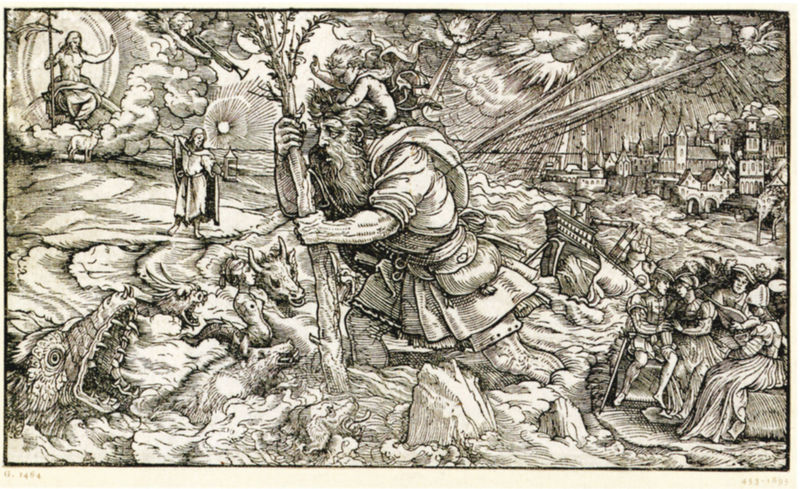
Titel: Heiliger Christopherus
Künstler: Heinrich d.J. Vogtherr
Standort: Berlin
Institution: Staatliche Museen zu Berlin, Kupferstichkabinett
Schlagwörter: baum, dunkel, gewitter, gott, gruppe, himmel, kampf, mann, meer, wasser, weiß, wolken, fluss, landschaft, menschen, stadt, ufer, grau, hell, hintergrund, laterne, licht, männer, schwarz, szene, zeichnung, tiere, wolke, bart, geschichte, halten, stein, tragen, bildnis, häuser, kühe, stamm, wind, gewässer, sonne, hochwasser, land, kind, blatt, musiker, renaissance, boot, stock, engel, holzschnitt, schiff, welle, wellen, stab, dorf, grafik, klein, figuren, sturm, untergang, unwetter, woge, wogen, musizieren, lamm, kreuz, blitze, strahlen, wandern, druck, schwarz-weiß, druckgrafik, holzstich, stich, mythologie, zähne, christus, jesus, apokalypse, blitz, götter, jüngstes gericht, maul, mittelalter, krokodil, heiliger, laute, dürer, kupferstich, ochsen, stier, mythen, ungeheuer, schwar, drachen, drache, kentern, fische, legende, monster, jesuskind, retter, trompete, turn, überfahrt, eremit, furt, überquerung, bestie, getier, bible, bestien, madorla, christuskind, christopherus, christophorus, riese, simultandarstellung, überqueren, hieronimus, hl christopherus, heiliger christopherus, sinne, christiús, heronimus, leviathan, st. christopher, apokalypse#, hieronyus